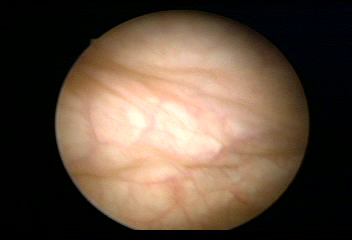
Modality: WLC
Class: Normal mucosa
Bladder cancer association: No